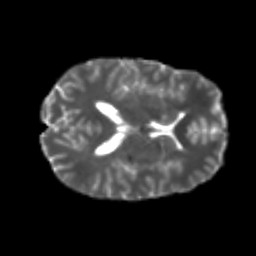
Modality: T2w
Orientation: axial
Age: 23
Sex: male
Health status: healthy
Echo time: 0.074 s